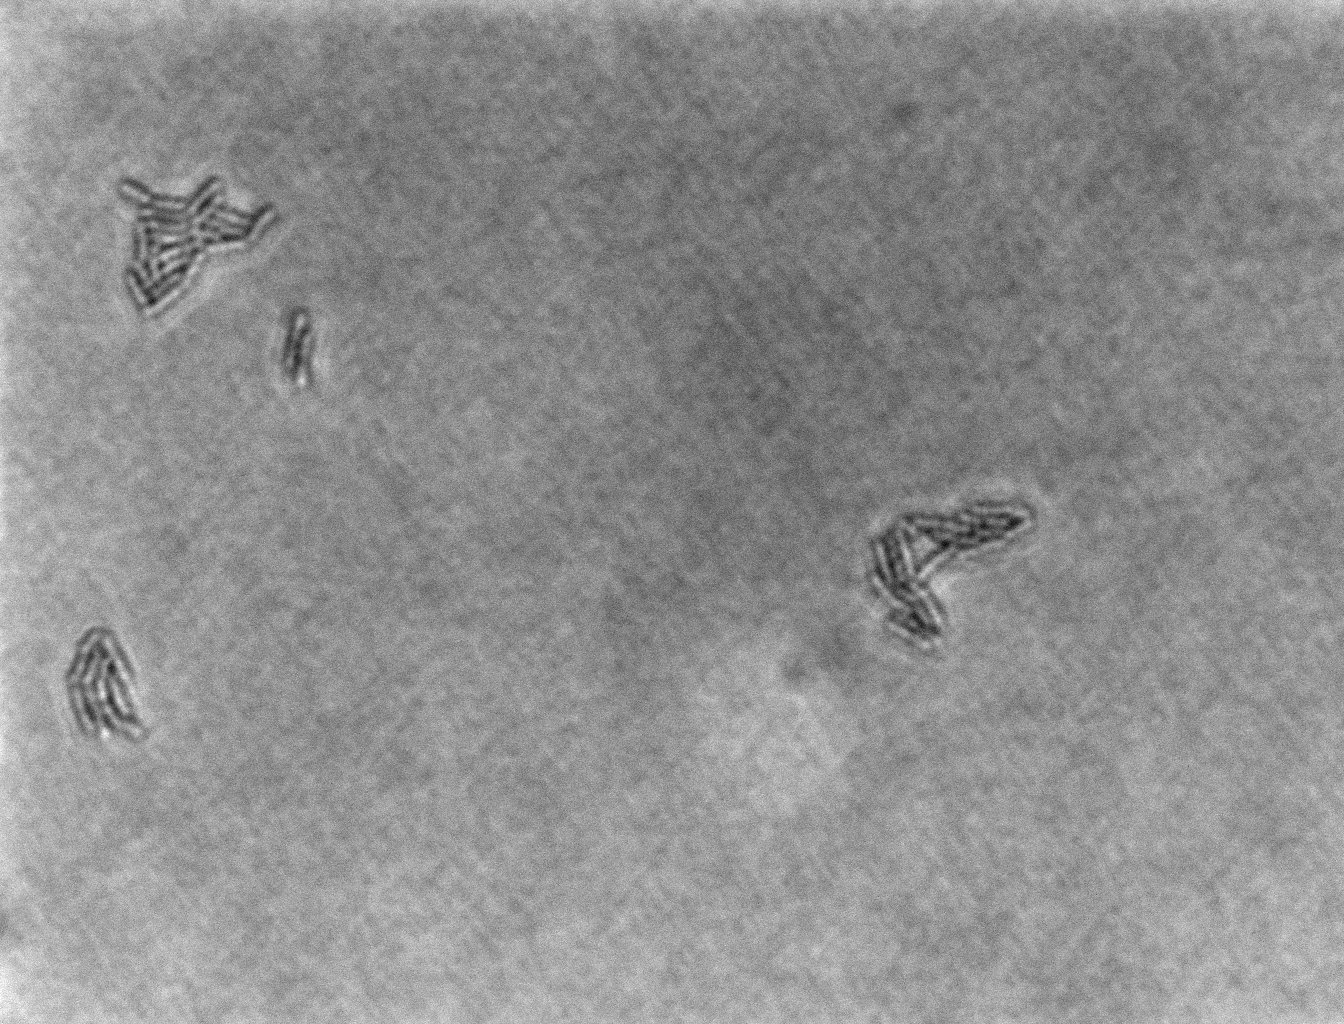
various_fewshot